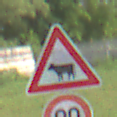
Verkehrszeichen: ViehtriebRechts
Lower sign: Geschwindigkeit90
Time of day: MorningAfternoon
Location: Outdoor (Nature)
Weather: PartlyCloudy
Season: NotSpecified
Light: Natural